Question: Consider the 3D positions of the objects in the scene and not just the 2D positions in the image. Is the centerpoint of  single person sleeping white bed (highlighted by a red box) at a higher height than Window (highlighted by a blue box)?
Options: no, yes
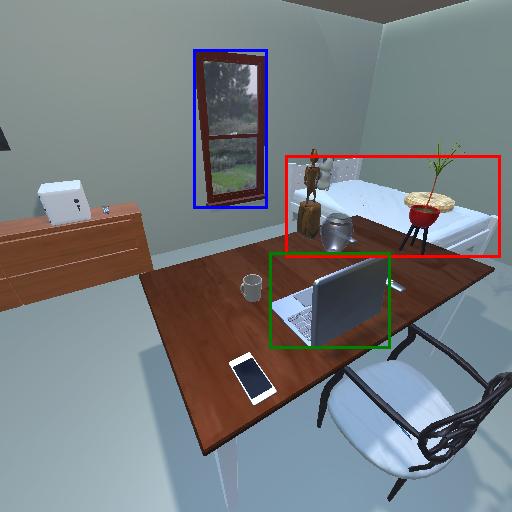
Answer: no